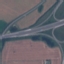
Label: Highway